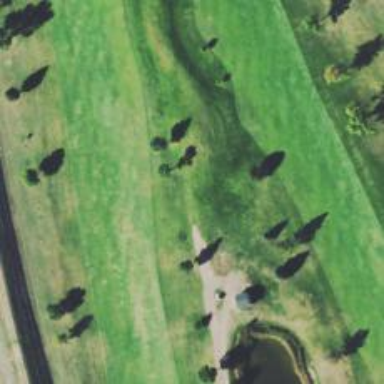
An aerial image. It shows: Pathway for golfing.